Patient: sex M, age 48
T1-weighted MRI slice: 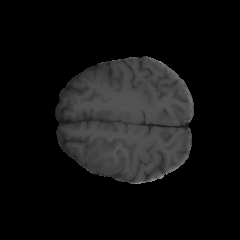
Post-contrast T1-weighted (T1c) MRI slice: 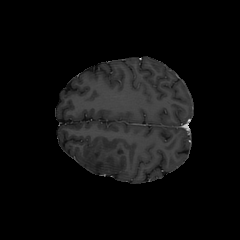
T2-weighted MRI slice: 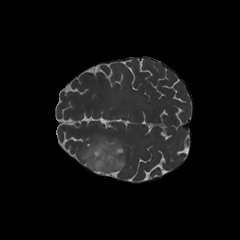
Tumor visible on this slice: yes
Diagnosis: Astrocytoma, IDH-mutant
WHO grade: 3